Question: Count the number of objects in the diagram.
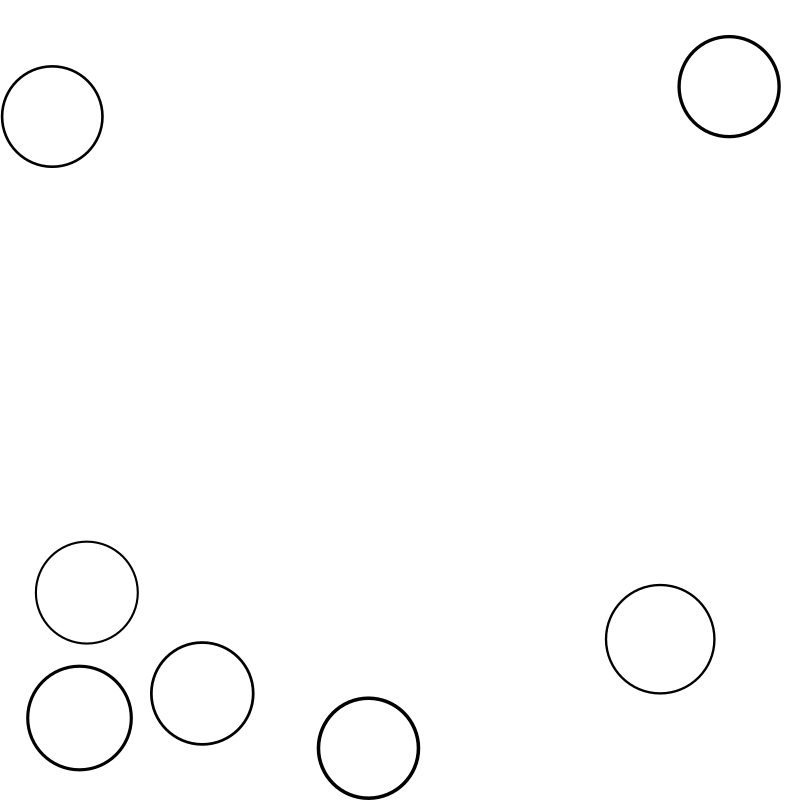
Answer: 7